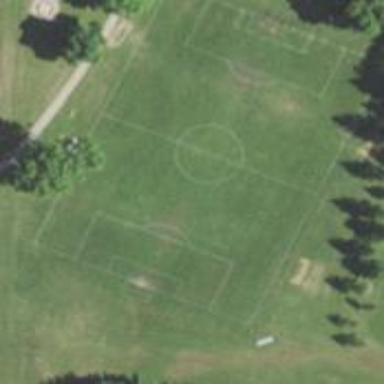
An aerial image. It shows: Soccer pitch for outdoor sports and leisure activities.